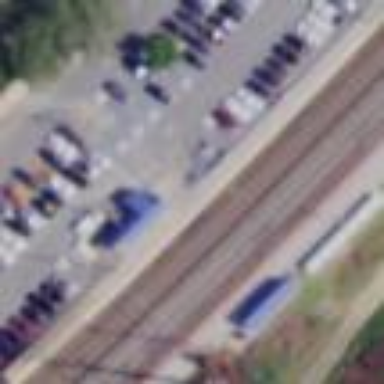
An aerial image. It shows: Platform for public transport at railway station.